Question: I've created some rectangles using the following code:
'''
double width = 6.546;
for (int i = 0; i < 50; i++)
{
var rect = new Rectangle()
{
Width = width,
Height = i * 10,
Fill = Brushes.Blue,
};
Canvas.SetLeft(rect, i * width);
Canvas.SetBottom(rect, 0);
canvas.Children.Add(rect);
}
'''
Here is the result:

There are vertical lines of varying lightness. Why do they appear? They can be avoided by using a large 'width' value. Is there any other way to avoid them?
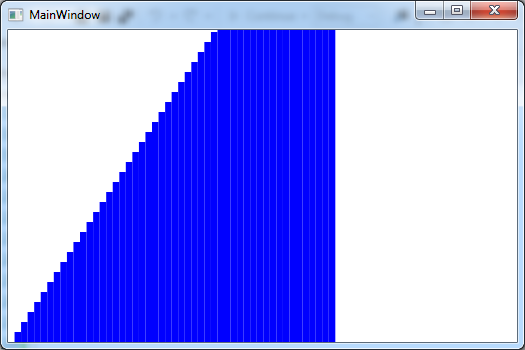
Answer: The key problem here is that 'Width = width' sets the rectangle width to 6, but 'Canvas.SetLeft(rect, i * width)' sets the positions of the rectangles to 0, 6, 13, 19, 26,... (as integers obtained by truncating products of approximately 0, 6.546, 13.092, 19.638, 26.184,...). As you can see, some of the positions are 7 units apart, such as 6 and 13 or 19 and 26. Therefore, the six-unit rectangle does not span the seven-unit distance.
In this case, setting the width with 'Width = ceil(width)' (which is 7) guarantees that the rectangles are wide enough to span the distances between them.
Although <URL> by using integer arithmetic instead of floating-point. The former is a choice to change the drawing to suit the arithmetic, which is undesirable. The latter preserves the slope in your drawing but has the same banding issue.
That answer also suggests using a floating-point version of the drawing objects. That is a reasonable approach. Note, however, that this merely reduces the rounding errors (from integer units to the finer floating-point units, at this magnitude); it does not eliminate them. In large drawings, there may still be an occasional drawing artifact unless you take care to avoid it. So understanding the details is important. Even with floating-point, you would want to ensure the width is set to be at least as large as any change in position.
Another option is to change the scale of the canvas, if your drawing interface supports that. If you can multiply the scale by 1000 (but keep the final drawing the same size), then your scale changes from 6.546 to 6546, and you can set the width to exactly 6546 instead of 6000 or 7000. As you can see, we are back to the key issue: You must set the width to a value at least as great as the difference between any two positions.
As stated previously, setting the width to 7 would make this drawing acceptable. The reason I discuss other solutions is that, in some drawings, changing the width from the ideal of 6.546 to 7 increases the size of the object undesirably. The other solutions improve upon that by allowing you to maintain a width closer to the desired size.